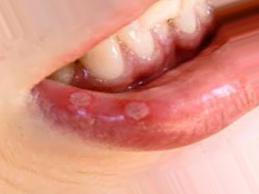
Condition: Mouth Ulcer